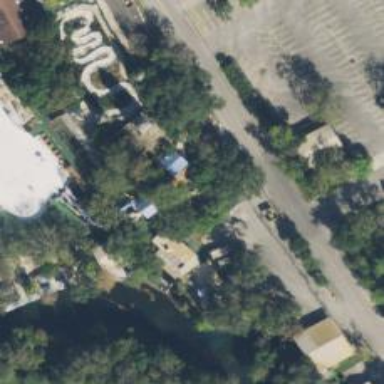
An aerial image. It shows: Water slide attraction.